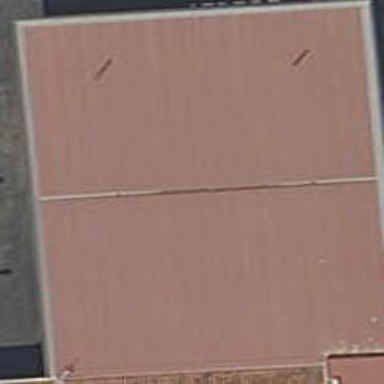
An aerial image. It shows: Close-up view of roof part of building.